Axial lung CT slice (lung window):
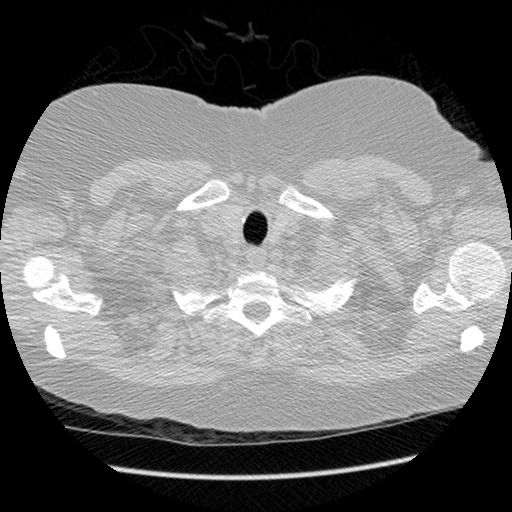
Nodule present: no